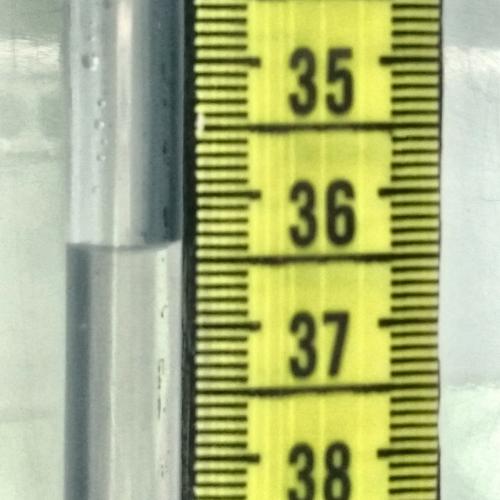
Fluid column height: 36.4 cm